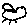
Label: bird